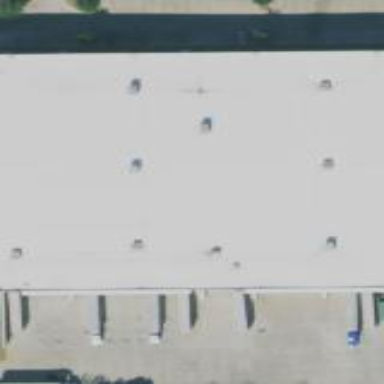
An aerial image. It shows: Warehouse.